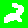
Digit: 2